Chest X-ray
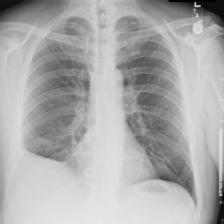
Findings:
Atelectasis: negative
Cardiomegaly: negative
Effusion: negative
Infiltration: negative
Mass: negative
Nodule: negative
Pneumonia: negative
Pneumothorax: negative
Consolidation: negative
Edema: negative
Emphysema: negative
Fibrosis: negative
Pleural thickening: negative
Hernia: negative